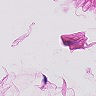
Metastatic tissue present: no